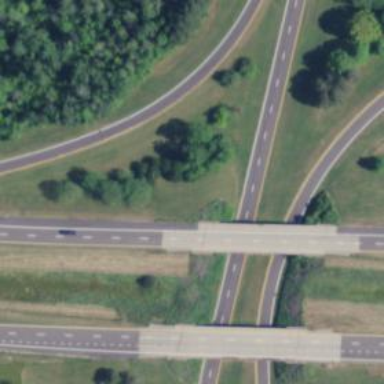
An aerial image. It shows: Asphalt bridge over primary highway expressway.